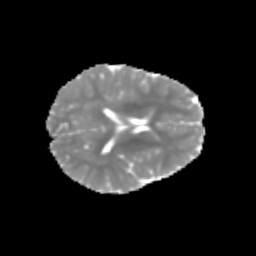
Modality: MD
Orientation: axial
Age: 6
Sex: male
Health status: healthy